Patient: sex F, age 61
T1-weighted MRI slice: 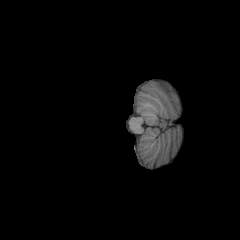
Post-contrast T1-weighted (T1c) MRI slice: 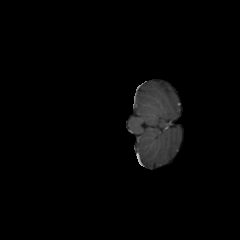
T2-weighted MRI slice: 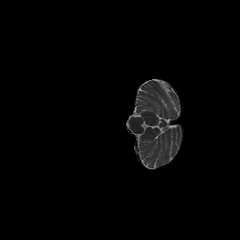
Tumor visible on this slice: no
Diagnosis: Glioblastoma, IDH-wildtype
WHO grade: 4